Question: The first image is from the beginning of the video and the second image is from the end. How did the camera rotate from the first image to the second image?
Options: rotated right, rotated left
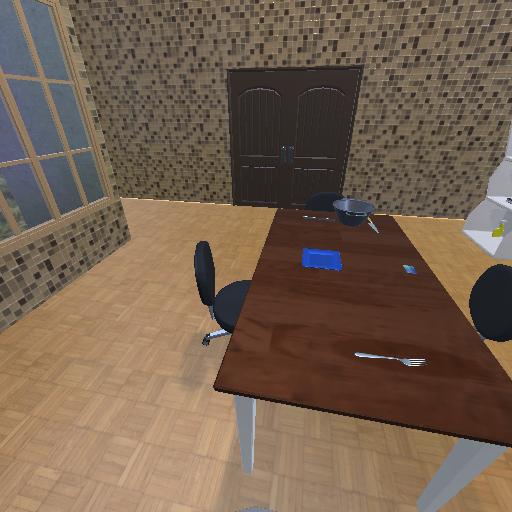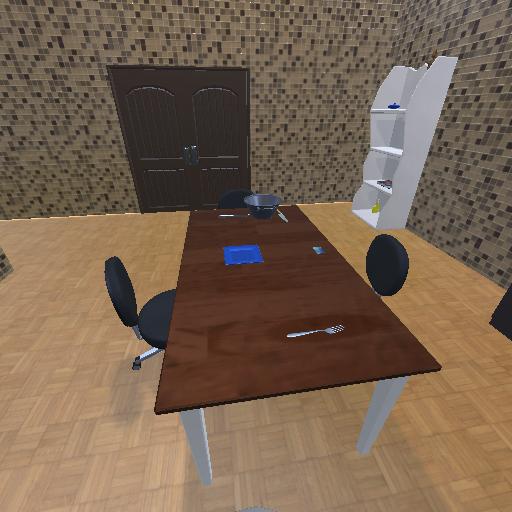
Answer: rotated right